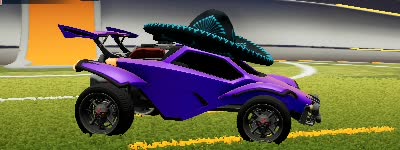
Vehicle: octane